Question: I am new to jQuery and I want to know how to show the date field on a form after a click(select) on the check box and hide it after unselecting it. Below is the screenshot. - Thank you.

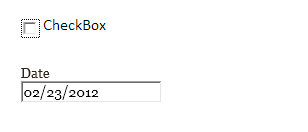
Answer: '''
<label for="chkEle">Check This</label>
<input type="checkbox" name="chkEle" />
<div id="divEle" style="display:none;"><date stuff></div>
'''
'''
$("input[name=chkEle]").change(function(e) {
$("#divEle").toggle();
});
'''
.change is triggered even if the label is clicked instead of the checkbox. This also allows you to dynamically make change in js later. For instance if you wanted to force the checkbox selection on page load, then at the end of you code you could add '$("input[name=chkEle]").change();' and that would trigger the change both on the back end and visually